Question: I am having a problem with intellij IDE community edition 14.03 version that i hope you can help me,
when i modify a javascript file (an small change like a space) looks like intellij is changing the format or something behind scenes because when i check with svn tortoise in option looks like i was changing all my file, removing all the lines and the adding them again with the new change(the space that i added).
note: i was modifying the same file with webstorm IDE and when i select the same option(show differences as unified diff), this is just modifying the line that i change. i dont know if is something in my setting or a bug.

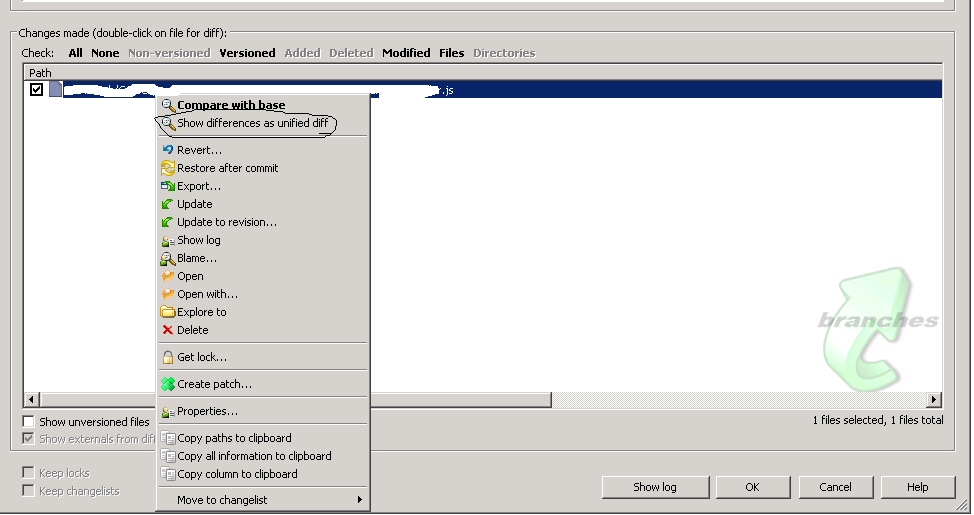
Answer: after checking this problenm with intellij team, in the bug
<URL>
We realize that the problem was due to .editorconfig file, we can work with .editconfig file to standarize the format of our files, doesn't matter what IDE are you working on, but in my case this file was getting my a headache, in my case the only thing that i need to do to solve my problem was remove does files in my project and everything is working fine now.
but i just wanna to mention that this file could solve a lot of our problems if our team work with differents IDEs
I am leaving the link about this if you are interested on it.
<URL>